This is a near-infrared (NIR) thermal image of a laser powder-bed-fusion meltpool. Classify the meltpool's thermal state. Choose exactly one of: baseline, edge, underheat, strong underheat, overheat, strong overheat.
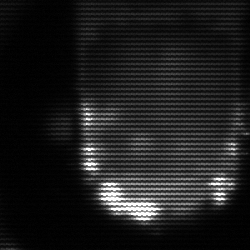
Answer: baseline